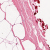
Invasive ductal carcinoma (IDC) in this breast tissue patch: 0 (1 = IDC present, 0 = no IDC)